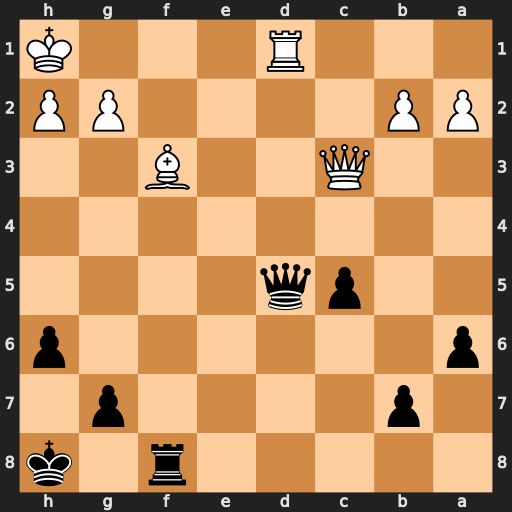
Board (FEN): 5r1k/1p4p1/p6p/2pq4/8/2Q2B2/PP4PP/3R3K
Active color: b
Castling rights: -
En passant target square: -
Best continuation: Qxd1+ Bxd1 Rf1#